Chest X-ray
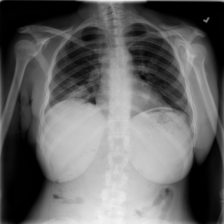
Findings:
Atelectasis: negative
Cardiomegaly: negative
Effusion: negative
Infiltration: positive
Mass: negative
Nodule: negative
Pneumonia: negative
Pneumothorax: negative
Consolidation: negative
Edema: negative
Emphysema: negative
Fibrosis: negative
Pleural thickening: negative
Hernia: negative